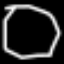
Label: octagon